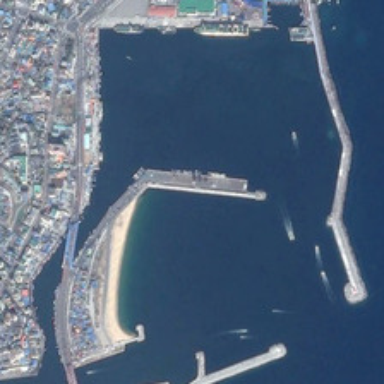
Several boats are in a large port near many buildings .